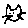
Label: cat